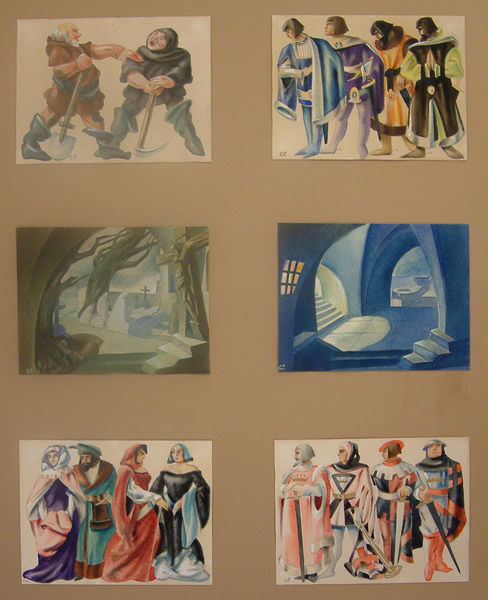
Titel: Hamlet, Hamlet
Künstler: Georgii Pozhedaev
Standort: Amherst (Massachusetts, USA)
Institution: Mead Art Museum, Amherst College
Schlagwörter: architecture, blue, king, men, people, red, stairs, sword, women, black, dress, dresses, green, modern, woman, print, man, tree, building, costume, knight, prince, light, drawing, castle, color, purple, illustration, cross, design, cold, ghost, clothing, graveyard, tools, hoe, queen, knights, costumes, axe, warm, crusade, six, fairy tale, cool, mideval, midevil, rennisacne, bleu, clothees, crusaders, midievil, i don't get it, middleages